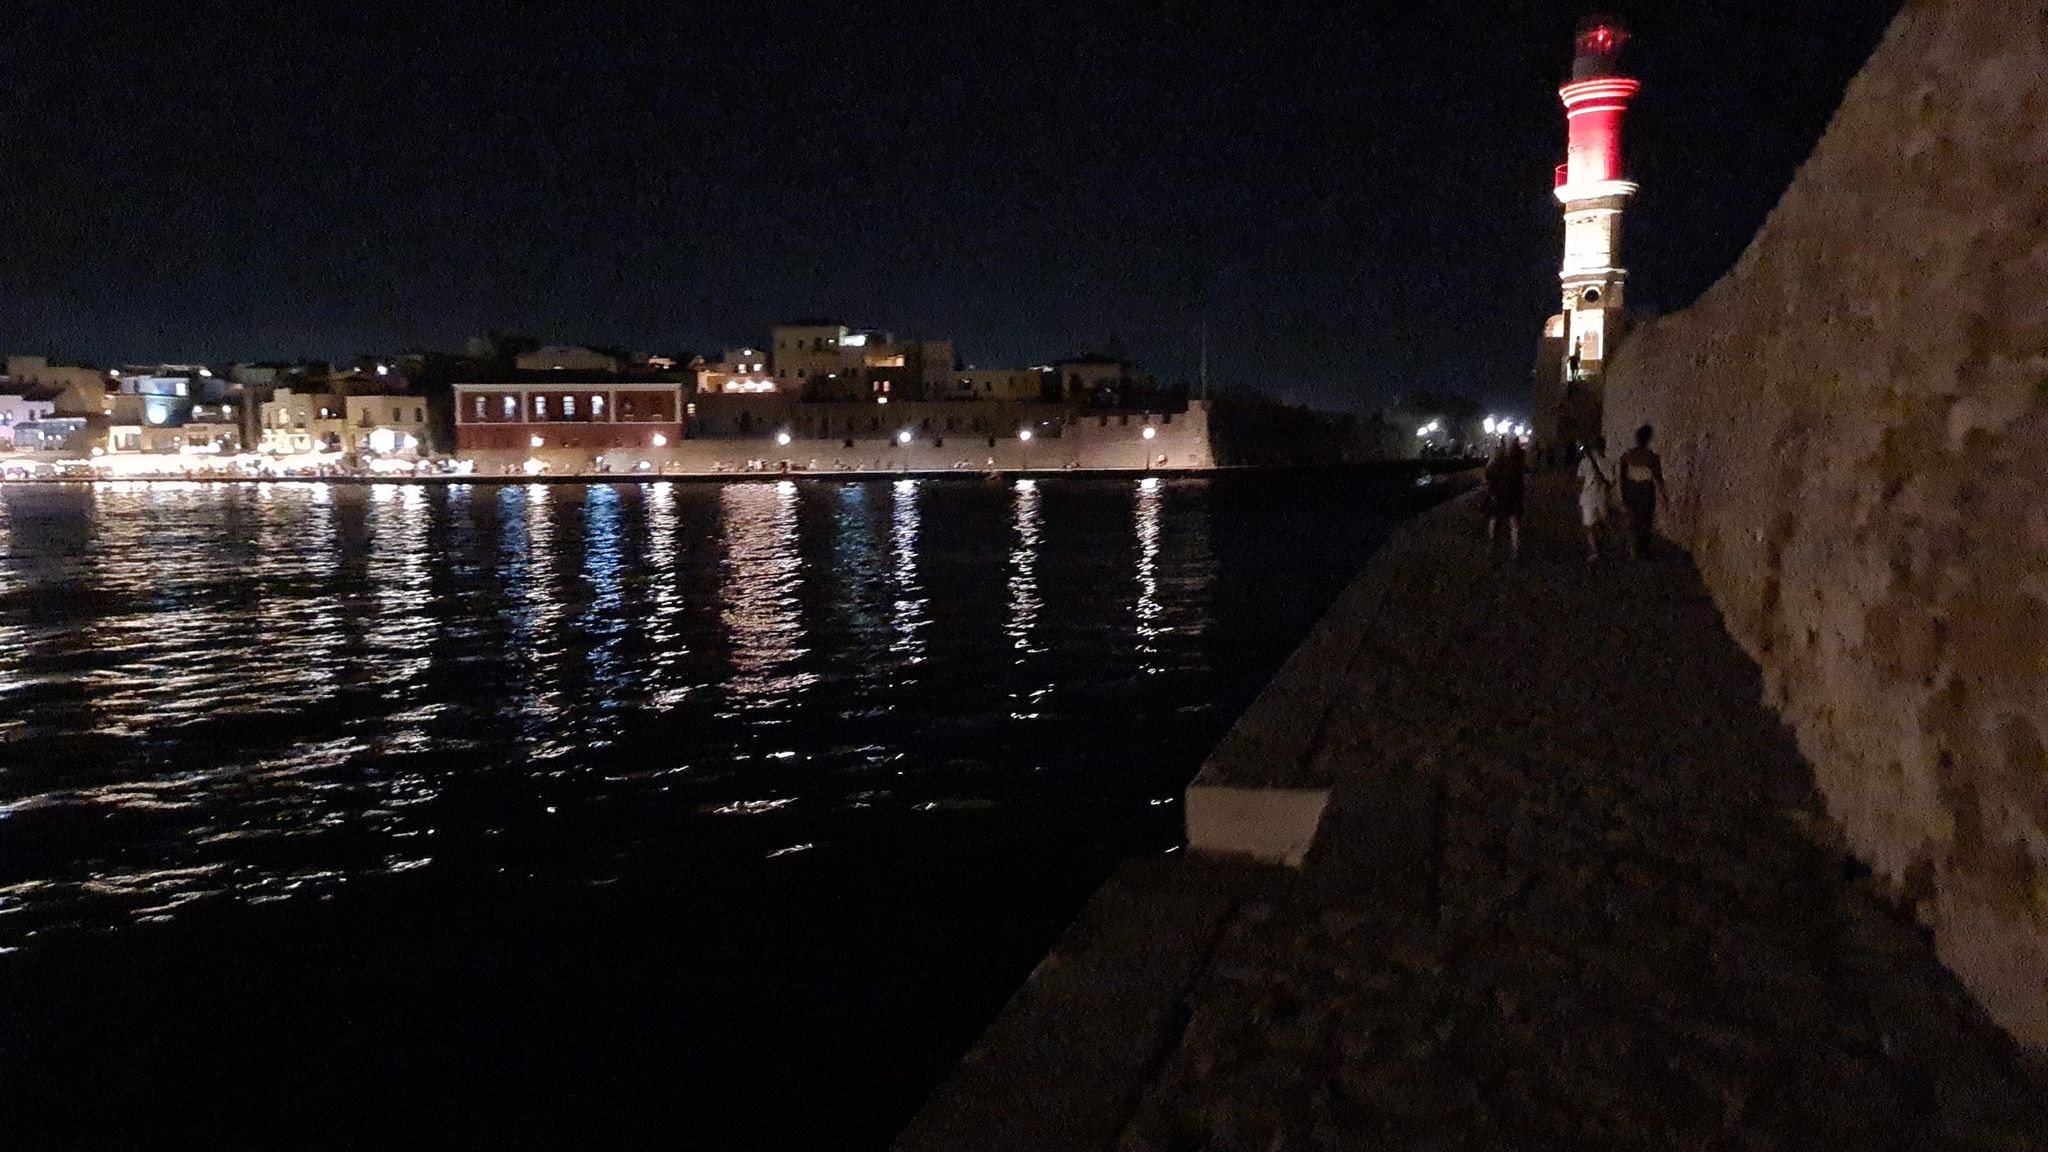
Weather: snowy
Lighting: night
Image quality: slightly poor
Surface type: walking surface
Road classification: footway, steps, path
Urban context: urban centre
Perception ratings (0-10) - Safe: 0.34, Lively: 1.87, Beautiful: 6.11, Boring: 5.84, Depressing: 1.93, Wealthy: 6.74